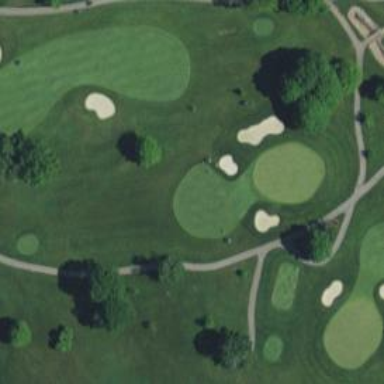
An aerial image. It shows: Golf hole.